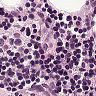
Metastatic tissue present: no